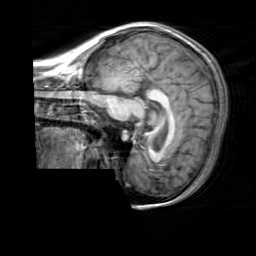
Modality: T1w
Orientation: sagittal
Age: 20
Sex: female
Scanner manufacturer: siemens
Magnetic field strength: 3 T
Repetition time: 2.3 s
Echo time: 0.00303 s